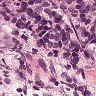
Metastatic tissue present: yes